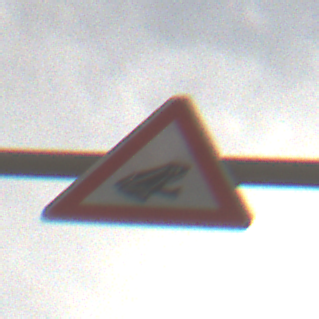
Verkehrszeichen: AmphibienwanderungLinks
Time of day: MorningAfternoon
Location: Outdoor (Urban)
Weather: PartlyCloudy
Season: NotSpecified
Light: Natural